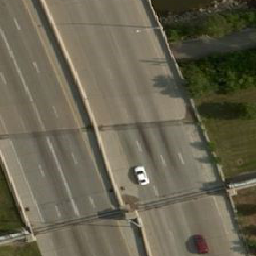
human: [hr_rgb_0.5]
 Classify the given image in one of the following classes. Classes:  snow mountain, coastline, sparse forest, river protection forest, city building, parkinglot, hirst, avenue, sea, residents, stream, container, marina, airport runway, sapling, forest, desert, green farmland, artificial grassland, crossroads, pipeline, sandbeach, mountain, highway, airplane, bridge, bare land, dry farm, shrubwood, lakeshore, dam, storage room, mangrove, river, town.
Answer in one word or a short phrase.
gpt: highway